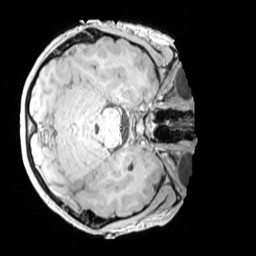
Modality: MP2RAGE
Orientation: axial
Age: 11
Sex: male
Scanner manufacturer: siemens
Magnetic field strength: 3 T
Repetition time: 4 s
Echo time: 0.00303 s